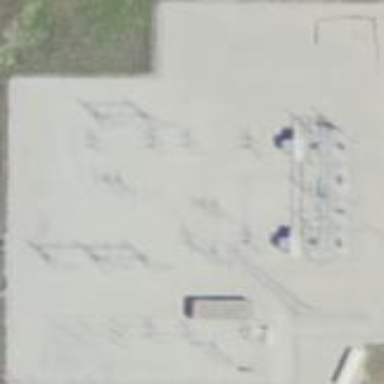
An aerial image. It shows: Outdoor transmission substation.